Aerial crown-view tile of a tropical tree (Barro Colorado Island, Panama), acquired 20250414:
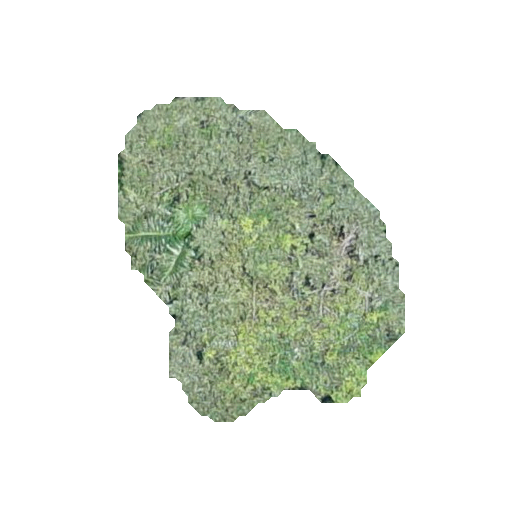
Species: Luehea seemannii
GBIF accepted scientific name: Luehea seemannii
Crown area: 97.006 m²